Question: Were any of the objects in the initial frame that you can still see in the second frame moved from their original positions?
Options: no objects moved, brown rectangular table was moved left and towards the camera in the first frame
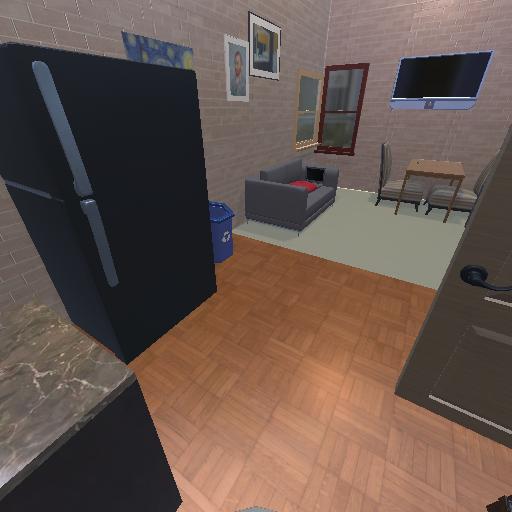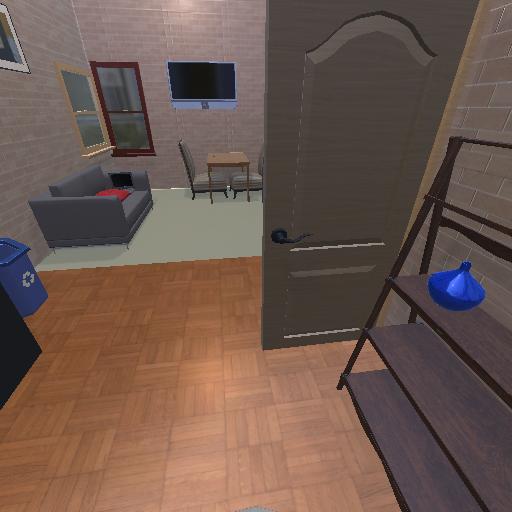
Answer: no objects moved